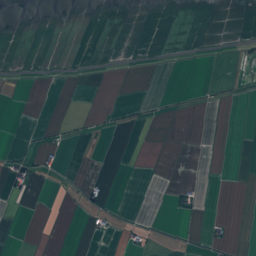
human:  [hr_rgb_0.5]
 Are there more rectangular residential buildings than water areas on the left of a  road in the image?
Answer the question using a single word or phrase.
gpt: yes

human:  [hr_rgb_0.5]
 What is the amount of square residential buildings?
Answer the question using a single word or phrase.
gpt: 0

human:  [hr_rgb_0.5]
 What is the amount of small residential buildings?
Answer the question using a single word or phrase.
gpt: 34

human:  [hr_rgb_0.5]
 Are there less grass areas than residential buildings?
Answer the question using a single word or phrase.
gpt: no

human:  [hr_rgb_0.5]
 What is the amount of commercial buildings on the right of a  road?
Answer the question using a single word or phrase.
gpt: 1

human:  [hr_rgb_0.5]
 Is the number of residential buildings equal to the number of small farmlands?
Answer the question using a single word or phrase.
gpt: no

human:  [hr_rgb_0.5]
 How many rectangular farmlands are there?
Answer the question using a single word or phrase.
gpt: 0

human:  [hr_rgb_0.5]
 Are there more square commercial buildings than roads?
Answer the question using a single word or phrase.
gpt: no

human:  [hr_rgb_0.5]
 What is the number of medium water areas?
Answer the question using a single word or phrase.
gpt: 3

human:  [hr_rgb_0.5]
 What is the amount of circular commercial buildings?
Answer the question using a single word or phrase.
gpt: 0

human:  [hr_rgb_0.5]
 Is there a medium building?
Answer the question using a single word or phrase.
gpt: yes

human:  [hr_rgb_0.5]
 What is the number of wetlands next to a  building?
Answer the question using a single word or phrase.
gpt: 15

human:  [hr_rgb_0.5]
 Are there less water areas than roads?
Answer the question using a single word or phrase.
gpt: yes

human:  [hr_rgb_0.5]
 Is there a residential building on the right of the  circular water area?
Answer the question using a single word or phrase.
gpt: yes

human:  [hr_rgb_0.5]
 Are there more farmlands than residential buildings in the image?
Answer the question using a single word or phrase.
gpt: yes

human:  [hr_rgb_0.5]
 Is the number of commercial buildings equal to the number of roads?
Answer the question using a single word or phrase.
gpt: no

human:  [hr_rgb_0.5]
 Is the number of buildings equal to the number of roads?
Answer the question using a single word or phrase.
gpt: no

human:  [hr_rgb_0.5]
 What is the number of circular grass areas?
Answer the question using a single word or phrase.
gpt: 0

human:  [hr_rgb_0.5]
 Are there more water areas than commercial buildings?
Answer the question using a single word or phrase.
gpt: yes

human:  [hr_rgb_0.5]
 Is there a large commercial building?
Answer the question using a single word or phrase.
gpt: no

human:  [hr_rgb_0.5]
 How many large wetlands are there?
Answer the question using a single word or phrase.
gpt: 36

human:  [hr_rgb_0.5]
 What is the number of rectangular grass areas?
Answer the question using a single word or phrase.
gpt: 6

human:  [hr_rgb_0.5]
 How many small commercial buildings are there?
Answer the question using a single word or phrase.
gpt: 1

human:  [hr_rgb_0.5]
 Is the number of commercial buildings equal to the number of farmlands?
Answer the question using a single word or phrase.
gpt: no

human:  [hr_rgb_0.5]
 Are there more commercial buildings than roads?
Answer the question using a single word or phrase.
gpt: no

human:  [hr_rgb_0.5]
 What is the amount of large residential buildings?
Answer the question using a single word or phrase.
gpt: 0

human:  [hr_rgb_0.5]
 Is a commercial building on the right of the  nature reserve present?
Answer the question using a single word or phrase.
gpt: no

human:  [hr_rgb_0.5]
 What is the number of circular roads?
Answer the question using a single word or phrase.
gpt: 0

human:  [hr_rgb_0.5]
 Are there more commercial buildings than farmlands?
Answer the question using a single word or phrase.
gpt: no

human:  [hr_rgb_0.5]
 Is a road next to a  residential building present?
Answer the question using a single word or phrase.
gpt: yes

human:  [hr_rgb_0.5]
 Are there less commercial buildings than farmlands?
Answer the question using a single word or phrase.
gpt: yes

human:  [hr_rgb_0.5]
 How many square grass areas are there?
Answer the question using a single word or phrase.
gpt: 0

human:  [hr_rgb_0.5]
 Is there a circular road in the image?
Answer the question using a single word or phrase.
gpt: no

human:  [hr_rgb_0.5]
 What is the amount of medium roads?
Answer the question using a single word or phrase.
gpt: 0

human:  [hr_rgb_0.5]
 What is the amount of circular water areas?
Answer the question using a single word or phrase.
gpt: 1

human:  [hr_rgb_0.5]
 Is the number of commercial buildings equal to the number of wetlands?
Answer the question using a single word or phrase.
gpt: no